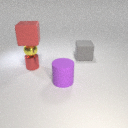
large red rubber cube above small yellow metal sphere